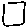
Label: square